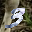
Label: 3